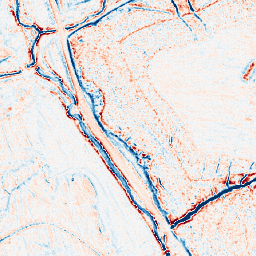
Category: edge_preserving
Decomposition family: anisotropic_diffusion
Decomposition parameters: iterations: 10
kappa: 10
gamma: 0.15
Upsampling method: nearest
Upsampling parameters: scale: 2
Upsampling scale: 2